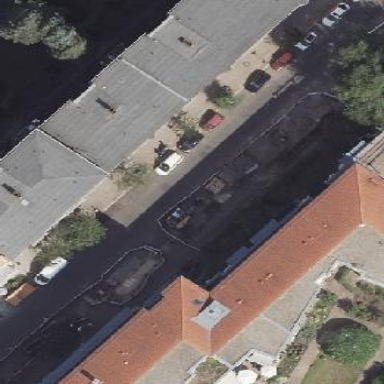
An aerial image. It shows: Asphalt surface in residential road area.